Question: I wants Find gravity in objective c, I am using Accelerometer in my project. but I not got any good tutorial on Google for find gravity, So i need help
I wants to move small red circle inside Gravity Meter, shown in image attached.
I am currently using accelerometer can i find gravity using accelerometer.
'''
- (void)accelerometer:(UIAccelerometer *)accelerometer didAccelerate:(UIAcceleration *)acceleration {
...............
labelX.text = [NSString stringWithFormat:@"%@%f", @"X: ", acceleration.x];
labelY.text = [NSString stringWithFormat:@"%@%f", @"Y: ", acceleration.y];
labelZ.text = [NSString stringWithFormat:@"%@%f", @"Z: ", acceleration.z];
![enter image description here][1]}
'''
Thanks
m.png
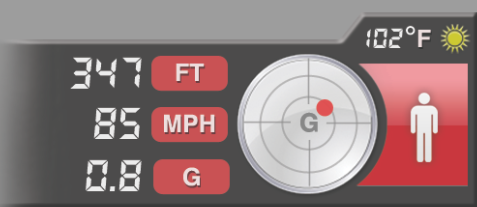
Answer: Looking at that app (videometer) it seems you're looking for G-force being exerted. G-force is NOT gravity - it is an outside mechanical force (user swinging the device, etc) specifically defined as NOT being from earth's gravity. This is important because on an iPhone or any other accelerometer-enabled device, it reports all 0 when there's no motion. If it was reporting gravity, any readings would constantly be reporting motion in the Y/downward axis (earth pulling you down).
You're looking for G-force which means you need:
1. The direction of the motion
2. The force of the motion
Check out Apple's documentation of the <URL>.